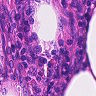
Metastatic tissue present: no